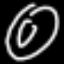
Label: donut